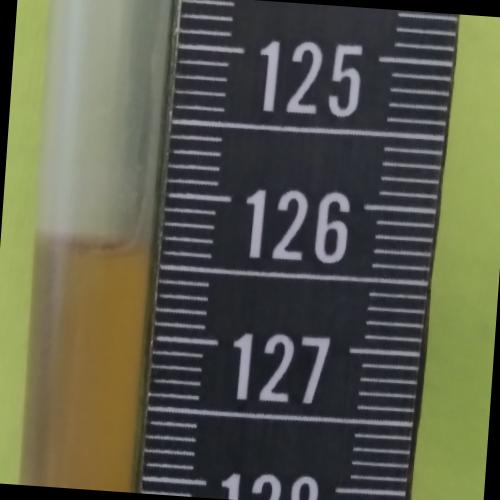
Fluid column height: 126.4 cm